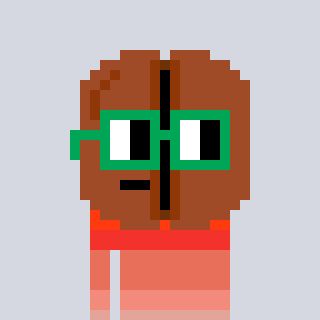
a pixel art character with square green glasses, a coffeebean-shaped head and a bege-colored body on a cool background